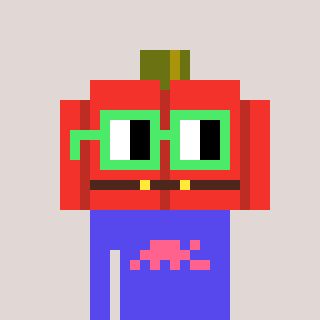
a pixel art character with square light green glasses, a pumpkin-shaped head and a computerblue-colored body on a warm background